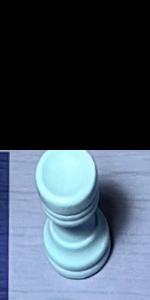
Label: Rook_White